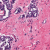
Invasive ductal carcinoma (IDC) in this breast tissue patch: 0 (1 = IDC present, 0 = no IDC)